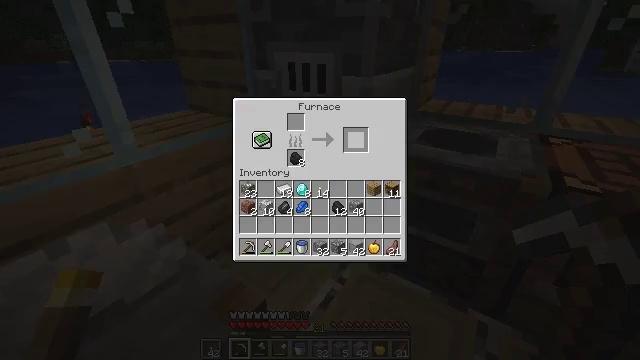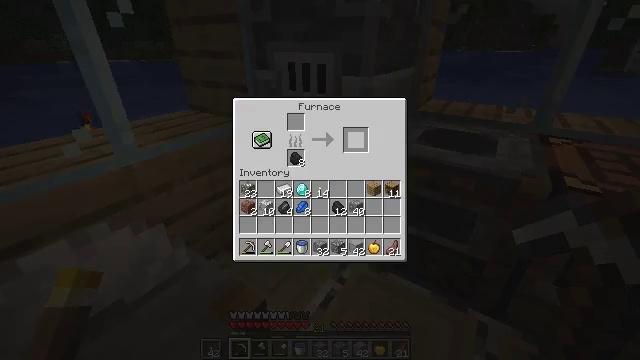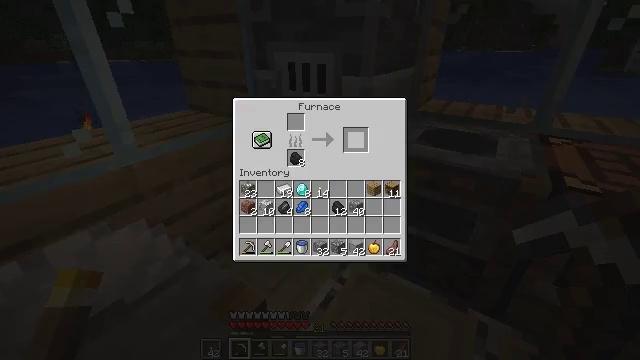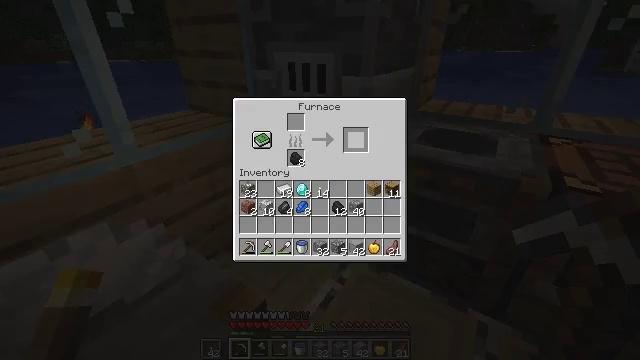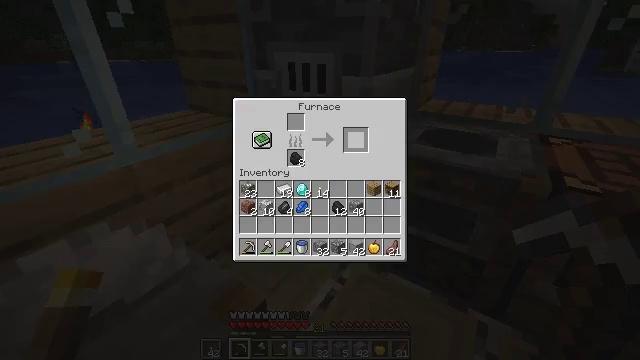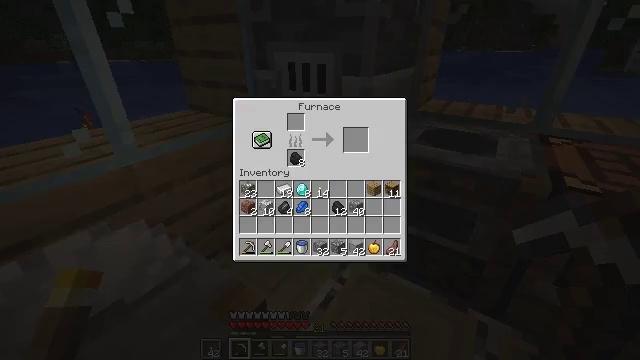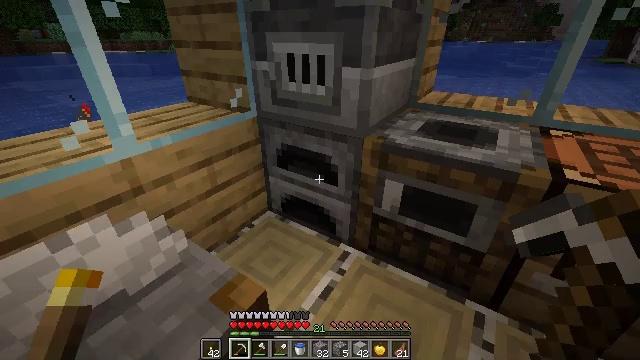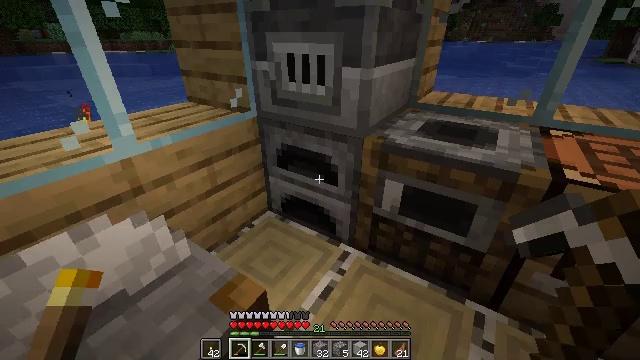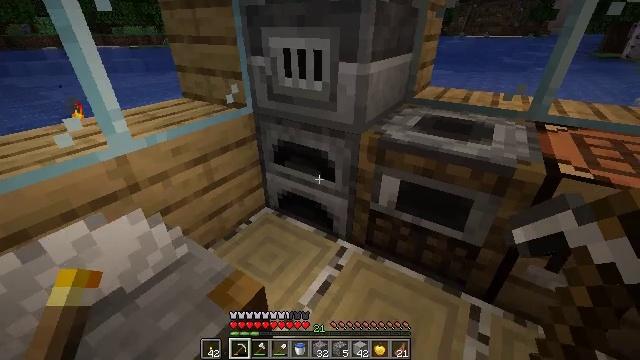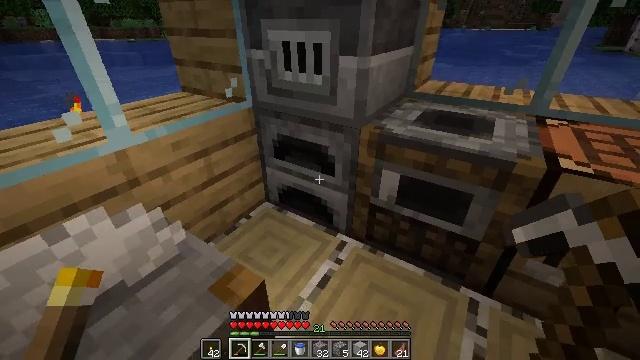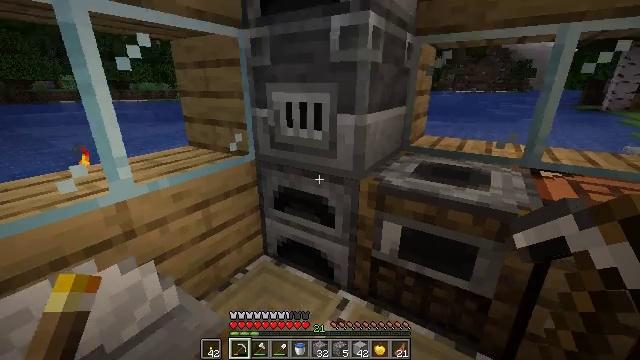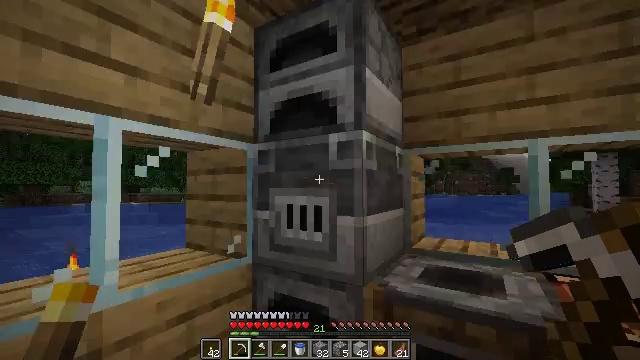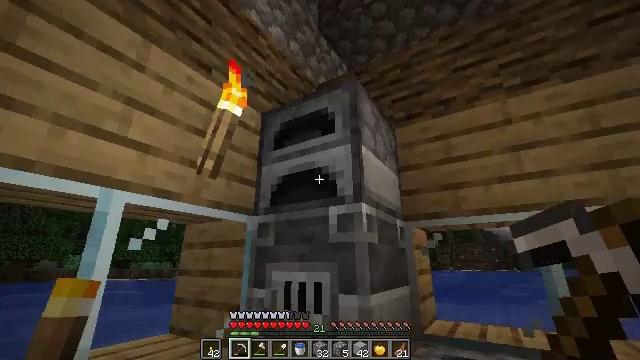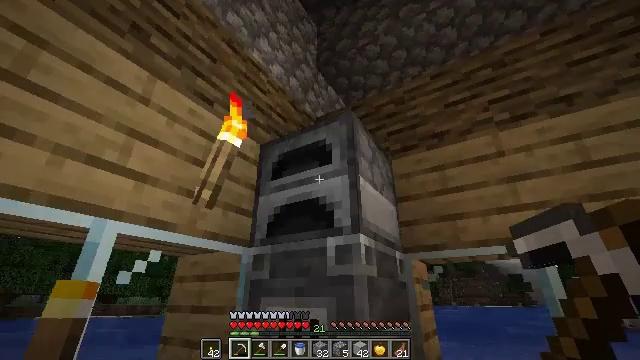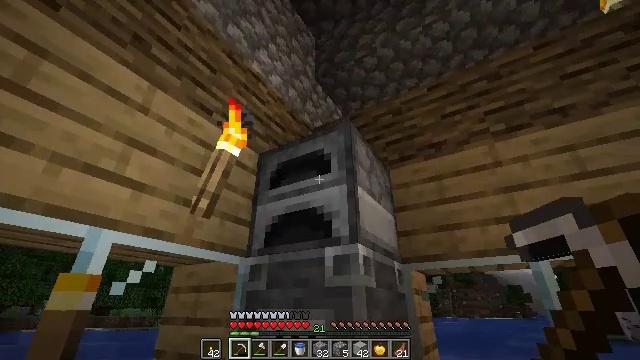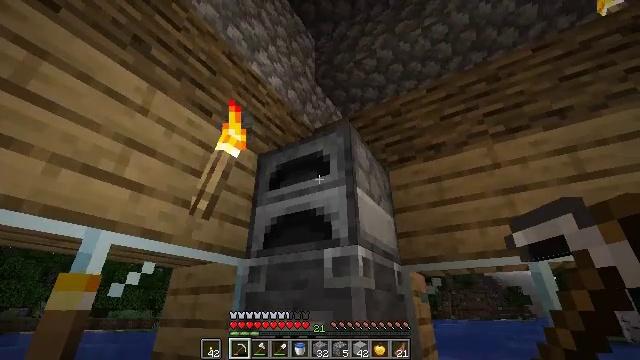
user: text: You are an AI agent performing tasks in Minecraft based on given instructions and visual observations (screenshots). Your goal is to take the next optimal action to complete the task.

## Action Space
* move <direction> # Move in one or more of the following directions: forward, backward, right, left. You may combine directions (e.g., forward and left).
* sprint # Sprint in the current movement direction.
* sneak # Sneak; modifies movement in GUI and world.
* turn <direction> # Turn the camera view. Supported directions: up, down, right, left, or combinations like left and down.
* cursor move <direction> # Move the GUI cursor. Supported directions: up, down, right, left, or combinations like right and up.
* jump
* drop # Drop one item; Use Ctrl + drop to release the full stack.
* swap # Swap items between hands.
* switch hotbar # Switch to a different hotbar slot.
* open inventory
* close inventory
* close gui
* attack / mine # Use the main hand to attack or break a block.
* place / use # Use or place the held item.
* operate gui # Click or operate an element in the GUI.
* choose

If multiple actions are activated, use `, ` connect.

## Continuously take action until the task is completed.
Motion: motion action
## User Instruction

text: Create a gold ingot in the furnace.
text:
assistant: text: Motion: sneak, open gui
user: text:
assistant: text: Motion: no_op
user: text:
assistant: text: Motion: no_op
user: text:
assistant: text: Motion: no_op
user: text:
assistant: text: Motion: no_op
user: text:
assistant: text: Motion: cursor move down
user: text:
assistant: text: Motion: close gui
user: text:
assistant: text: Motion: no_op
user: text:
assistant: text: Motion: turn down
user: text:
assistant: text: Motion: turn up
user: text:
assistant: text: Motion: turn up
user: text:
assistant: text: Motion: turn up
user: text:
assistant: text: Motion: turn up
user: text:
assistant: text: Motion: turn up
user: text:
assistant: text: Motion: no_op
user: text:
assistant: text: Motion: use / place
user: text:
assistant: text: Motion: use / place
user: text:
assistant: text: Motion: use / place
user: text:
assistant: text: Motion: no_op
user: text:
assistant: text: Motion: no_op
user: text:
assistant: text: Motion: sneak, open gui
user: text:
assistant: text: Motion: sneak
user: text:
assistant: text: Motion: sneak, cursor move right and up
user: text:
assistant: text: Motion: sneak, cursor move right and up
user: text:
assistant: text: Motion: sneak
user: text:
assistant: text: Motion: sneak
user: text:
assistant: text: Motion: sneak
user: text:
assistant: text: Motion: sneak
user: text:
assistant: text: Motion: sneak
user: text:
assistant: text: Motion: sneak